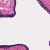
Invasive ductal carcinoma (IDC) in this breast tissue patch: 0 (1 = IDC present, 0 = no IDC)